Field crop: maize
Growth stage: 2
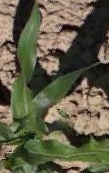
Species: maize